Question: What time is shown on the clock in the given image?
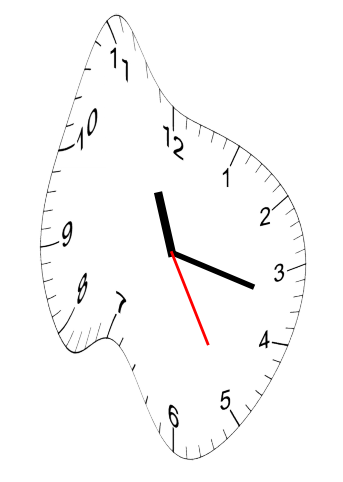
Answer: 11:17:25